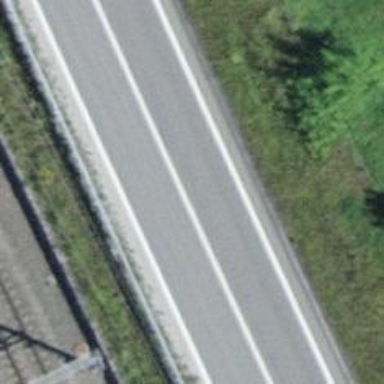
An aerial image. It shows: Asphalt road classified as trunk highway.